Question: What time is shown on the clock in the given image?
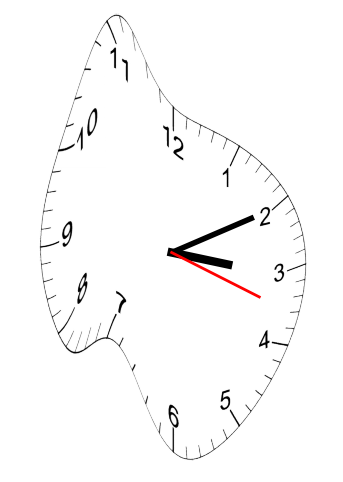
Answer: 03:10:18